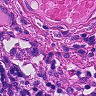
Metastatic tissue present: no